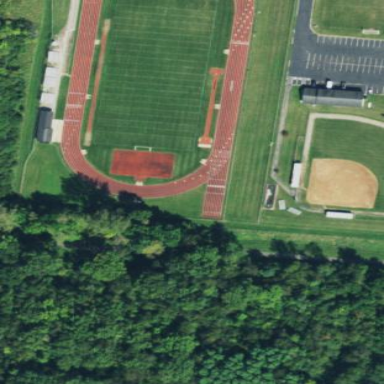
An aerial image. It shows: Athletics track located on leisure land.